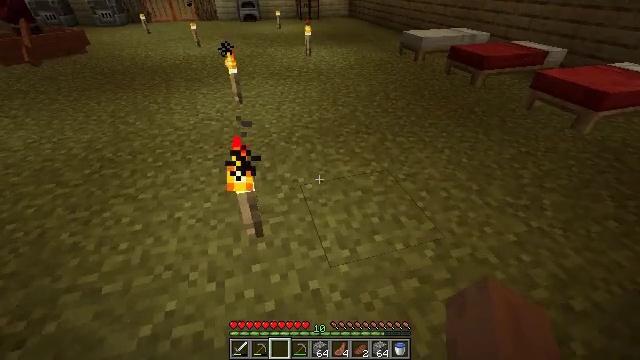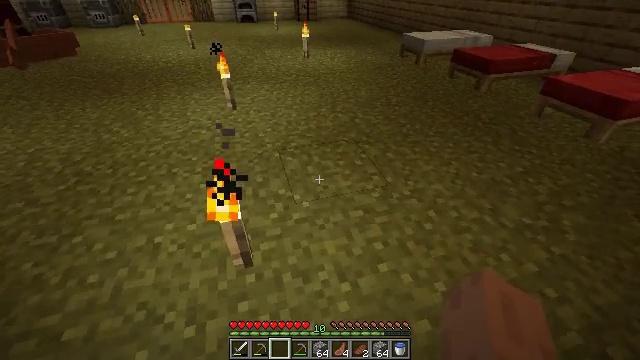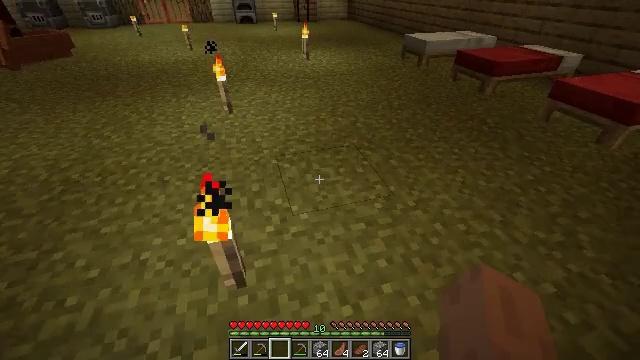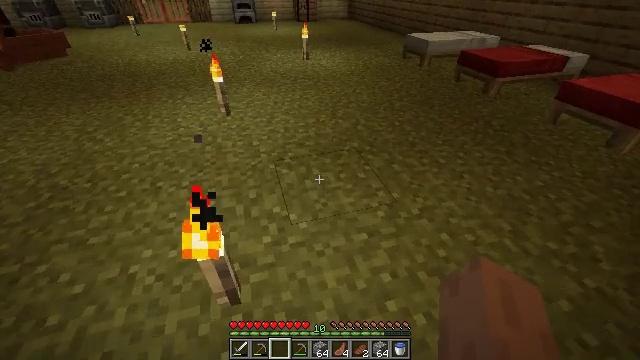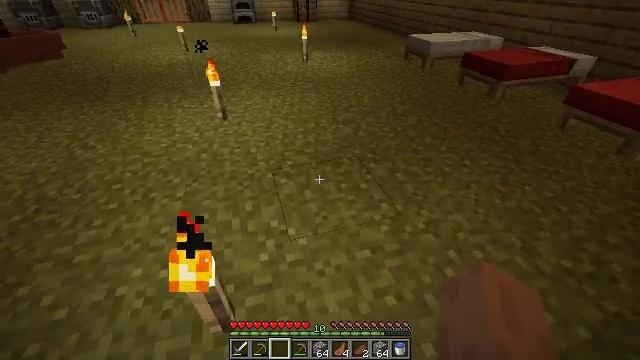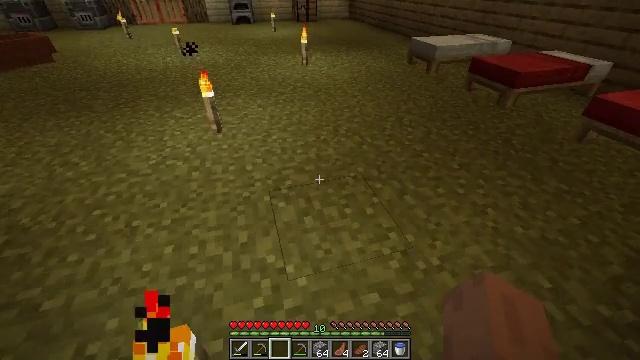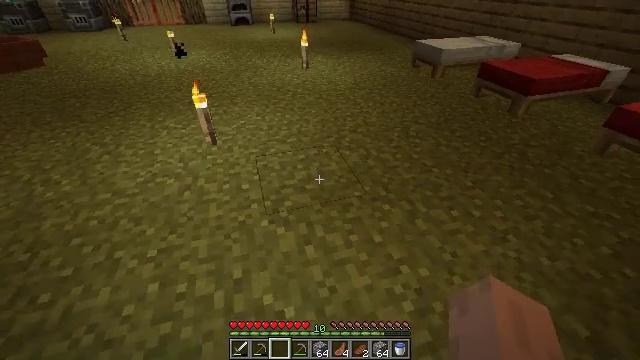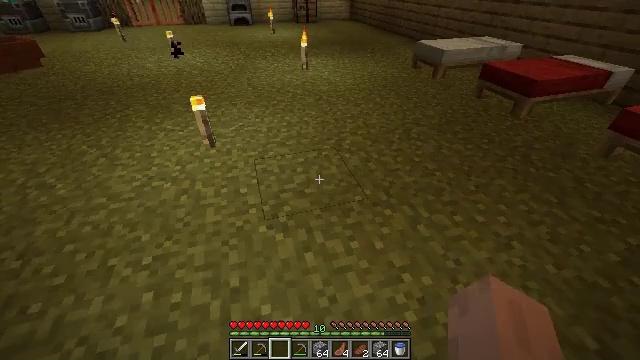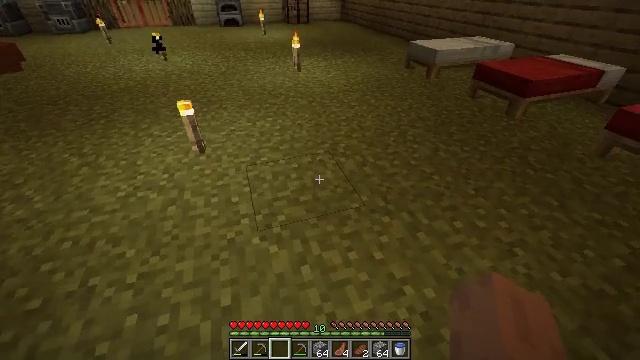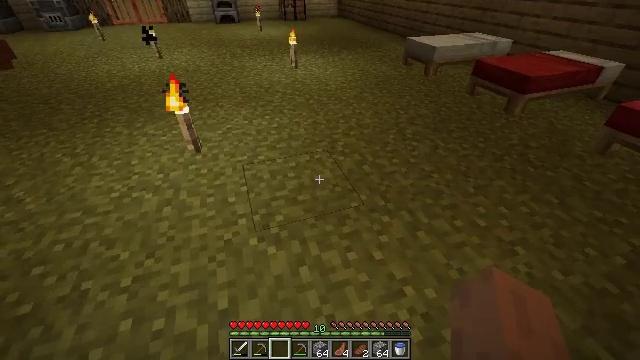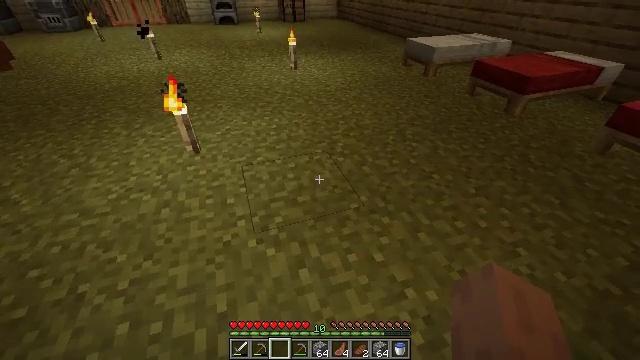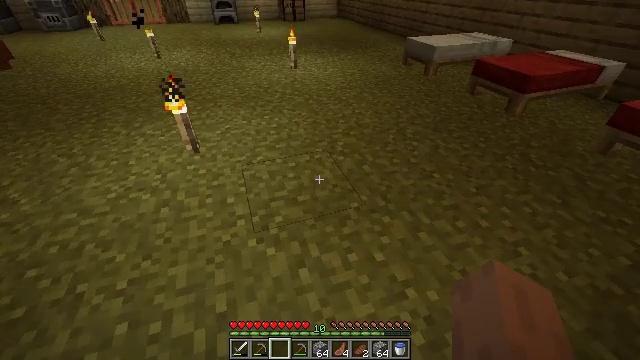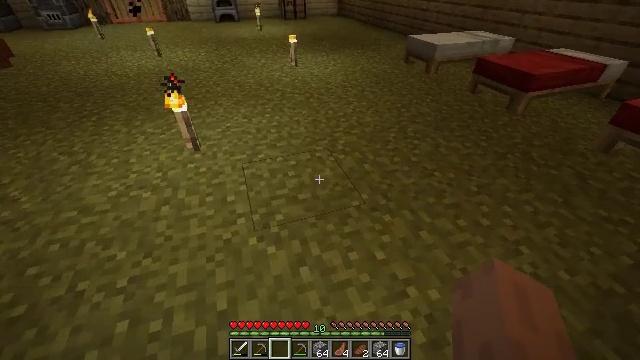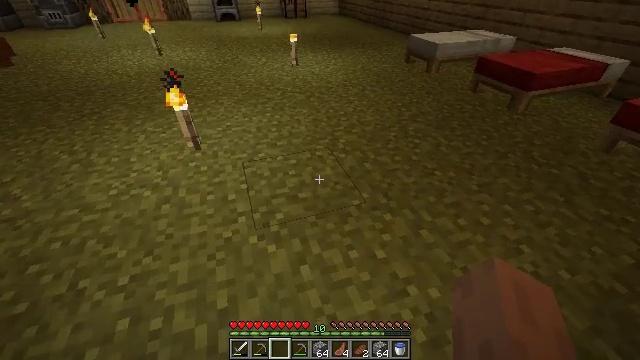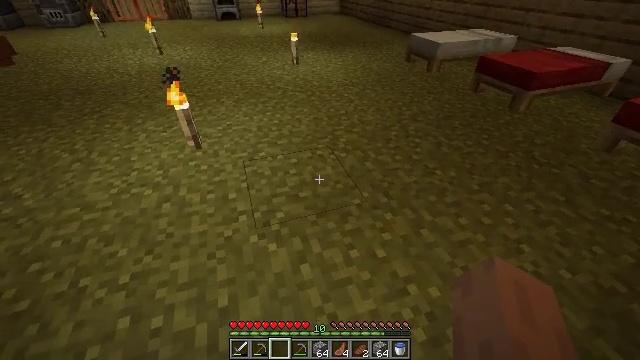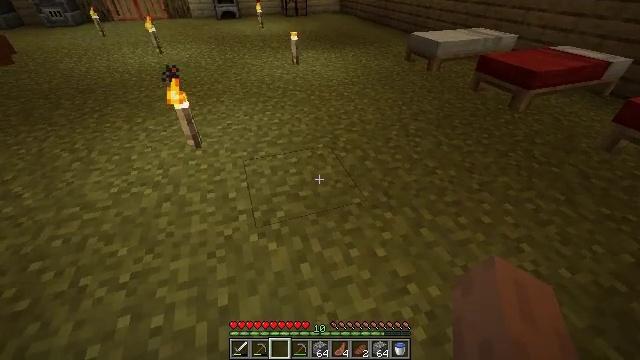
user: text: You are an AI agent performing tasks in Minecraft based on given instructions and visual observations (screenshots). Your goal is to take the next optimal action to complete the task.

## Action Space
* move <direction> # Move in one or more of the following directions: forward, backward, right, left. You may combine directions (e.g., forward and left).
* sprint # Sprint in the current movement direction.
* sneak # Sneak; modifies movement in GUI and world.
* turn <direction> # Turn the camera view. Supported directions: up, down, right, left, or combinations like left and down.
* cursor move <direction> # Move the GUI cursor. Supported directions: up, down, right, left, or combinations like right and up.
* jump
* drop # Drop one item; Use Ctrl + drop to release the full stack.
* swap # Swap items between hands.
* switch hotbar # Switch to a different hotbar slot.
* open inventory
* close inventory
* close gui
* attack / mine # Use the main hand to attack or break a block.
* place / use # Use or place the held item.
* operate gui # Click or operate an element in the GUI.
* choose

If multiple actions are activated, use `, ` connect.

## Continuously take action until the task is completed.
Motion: motion action
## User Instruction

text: Access the crafting table to craft an acacia button.
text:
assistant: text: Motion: move forward
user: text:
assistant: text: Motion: move forward
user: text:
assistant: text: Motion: move forward
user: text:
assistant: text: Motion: move forward
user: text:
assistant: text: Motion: move forward
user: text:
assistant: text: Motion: move forward
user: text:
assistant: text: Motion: no_op
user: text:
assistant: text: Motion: turn right
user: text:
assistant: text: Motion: no_op
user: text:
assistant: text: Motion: no_op
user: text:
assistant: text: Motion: no_op
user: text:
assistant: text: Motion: no_op
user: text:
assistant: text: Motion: no_op
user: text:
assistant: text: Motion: no_op
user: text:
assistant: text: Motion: no_op
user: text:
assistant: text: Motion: no_op
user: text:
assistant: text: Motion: close inventory
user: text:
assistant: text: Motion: close inventory
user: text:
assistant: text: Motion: close inventory
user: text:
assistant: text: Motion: open gui
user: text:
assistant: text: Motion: no_op
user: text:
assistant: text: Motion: no_op
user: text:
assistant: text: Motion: no_op
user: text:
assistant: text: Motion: no_op
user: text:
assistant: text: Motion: cursor move right and down
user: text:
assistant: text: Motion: cursor move right and down
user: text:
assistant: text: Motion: cursor move right and down
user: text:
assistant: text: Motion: no_op
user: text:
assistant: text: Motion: no_op
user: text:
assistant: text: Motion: no_op